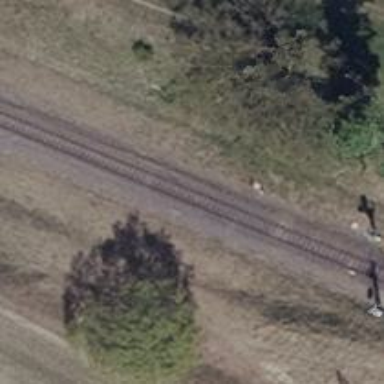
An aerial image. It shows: Railway signal.